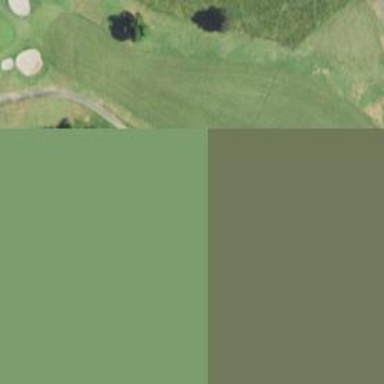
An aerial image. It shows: Grassy area designated as golf fairway.